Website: home-depot
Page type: payment
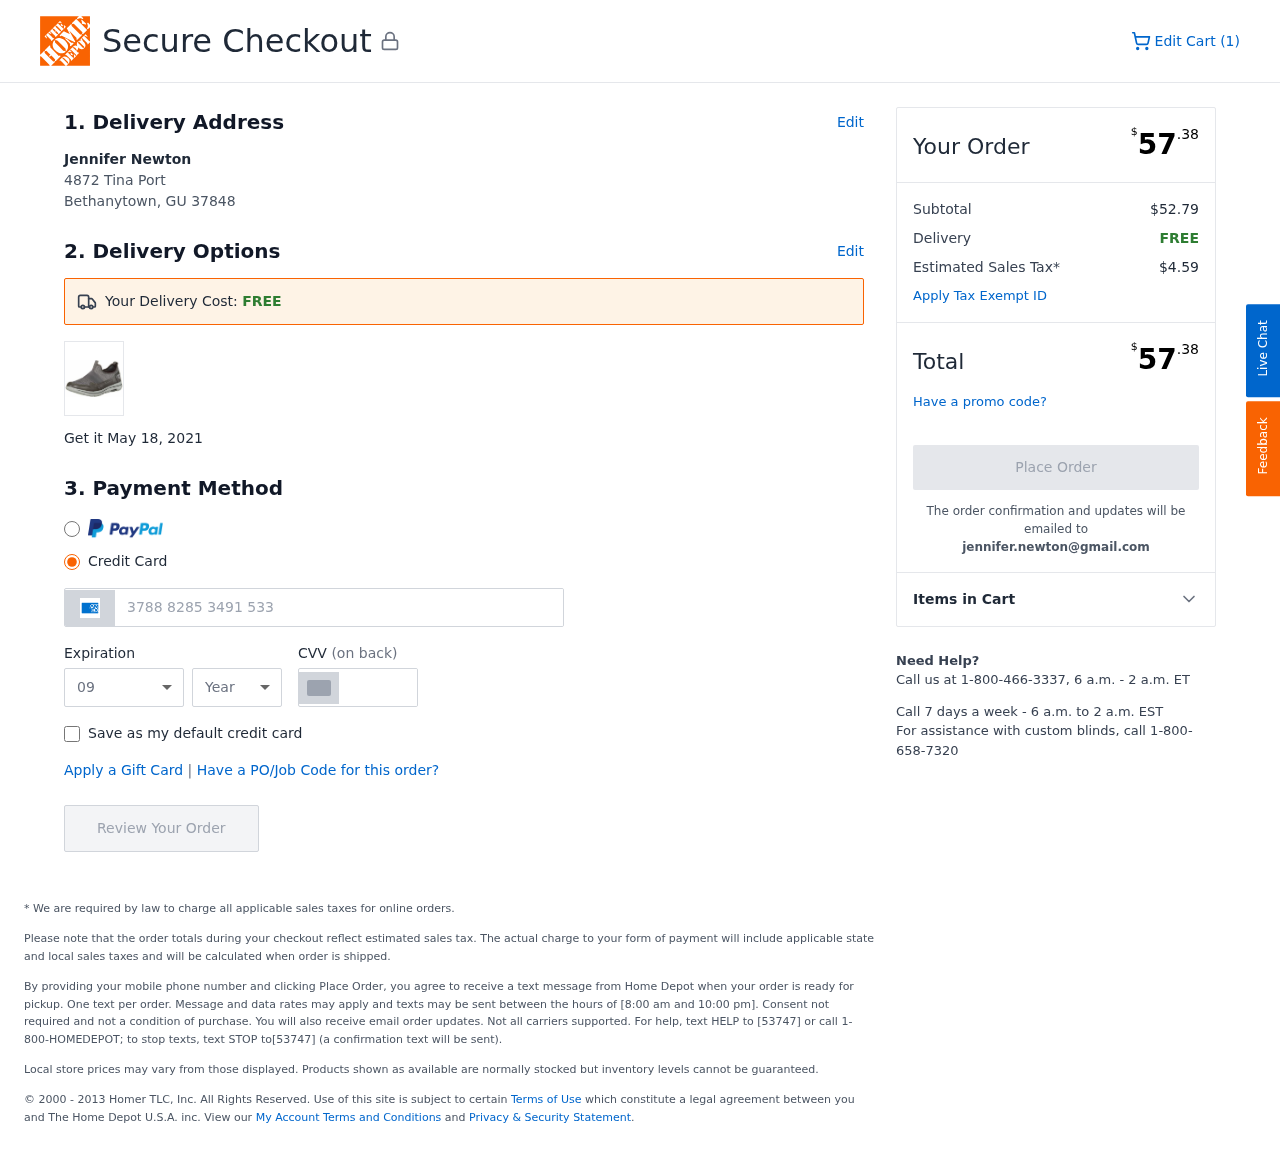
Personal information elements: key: PII_CARD_CVV
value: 0109
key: PII_CARD_EXPIRY_MONTH
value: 09
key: PII_CARD_EXPIRY_YEAR
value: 27
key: PII_CARD_NUMBER
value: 3788 8285 3491 533
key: PII_CITY_STATE_ZIP
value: Bethanytown, GU 37848
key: PII_EMAIL
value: jennifer.newton@gmail.com
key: PII_FULLNAME
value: Jennifer Newton
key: PII_STREET
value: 4872 Tina Port
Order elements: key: ORDER_NUM_ITEMS
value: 1
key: ORDER_DELIVERY_DATE
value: May 18, 2021
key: ORDER_TOTAL
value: $57.38
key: ORDER_SUBTOTAL
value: $52.79
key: ORDER_SHIPPING_COST
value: FREE
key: ORDER_TAX
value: $4.59